Question: I'm making an applet consisting of a ball that moves across the screen.
I set the ball's initial X and Y co-ordinates to be 0, however the oval is drawn at some distance from these points (See image).
The other problem is that sometimes when I run the application, I get an applet with the desired width and height but at other times, it is smaller. I'm not sure why this happens.

I've pasted the code below:
'''
import java.applet.Applet;
import java.awt.Color;
import java.awt.Graphics;
import java.awt.Image;
import java.awt.event.ActionEvent;
import java.awt.event.ActionListener;
import javax.swing.Timer;
public class StartingPoint extends Applet implements ActionListener
{
final int DELAY = 10;
final int APPLET_WIDTH = 400;
final int APPLET_HEIGHT = 300;
int x=0;
int y=0;
int ballRadius = 20;
int movementX = 10;
int movementY = 10;
private Image appletImage;
private Graphics appletGraphics;
public void init()
{
super.init();
//StartingPoint.this.setSize( APPLET_WIDTH, APPLET_HEIGHT );
}
public void start()
{
Timer animationTimer = new Timer(60, this);
animationTimer.start();
}
public void stop()
{
super.stop();
}
public void destroy()
{
super.destroy();
}
public void update(Graphics g)
{
if(appletImage == null)
{
appletImage = createImage( this.getSize().width, this.getSize().height );
appletGraphics = appletImage.getGraphics();
}
//draw applet background
appletGraphics.setColor(getBackground());
appletGraphics.fillRect(0, 0, this.getSize().width, this.getSize().height);
//draw applet foreground
appletGraphics.setColor(getForeground());
this.paint( appletGraphics );
//draw images on the applet
g.drawImage(appletImage, 0, 0, this);
}
public void paint(Graphics g)
{
super.paint(g);
this.setBackground(Color.BLUE);
g.setColor(Color.RED);
g.fillOval(this.x, this.y, ballRadius, ballRadius);
}
@Override
public void actionPerformed(ActionEvent e)
{
if( (x+movementX) > (this.getWidth()-ballRadius))
{
this.x = this.getWidth()-ballRadius;
this.movementX = -movementX;
}else if( x+movementX < ballRadius)
{
this.x = ballRadius;
this.movementX = -movementX;
}
else
this.x += movementX;
if( (y+movementY) > this.getHeight()-ballRadius)
{
this.y = this.getHeight()-ballRadius;
this.movementY = -movementY;
}else if( y+movementY < ballRadius)
{
this.y = ballRadius;
this.movementY = -movementY;
}
else
this.y += movementY;
this.repaint();
}
}
'''
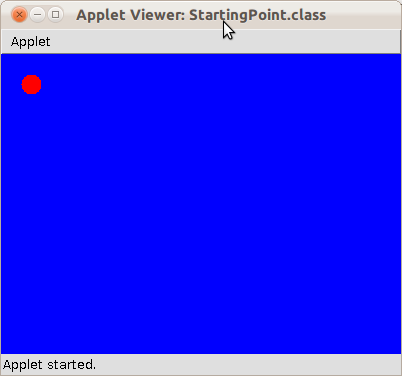
Answer: I figured out where I went wrong and it really is kind of stupid.
These lines of code in the actionPerformed() method offset the x and y positions:
'''
else
this.x += movementX;
//....
else
this.y += movementY;
'''